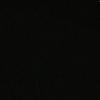
Label: space